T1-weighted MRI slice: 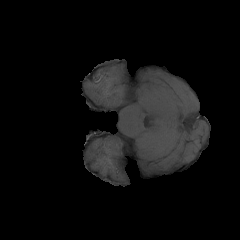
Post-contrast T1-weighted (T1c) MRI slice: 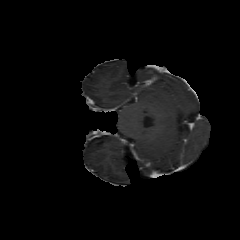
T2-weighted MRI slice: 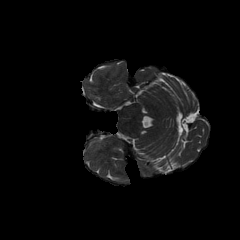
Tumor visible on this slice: no